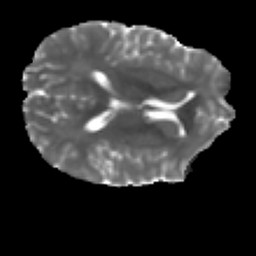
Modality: MD
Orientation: axial
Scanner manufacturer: ge
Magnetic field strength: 3 T
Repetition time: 7.98 s
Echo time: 0.0701 s